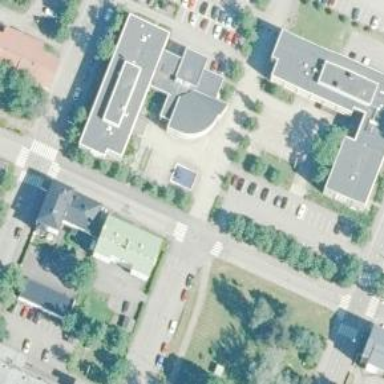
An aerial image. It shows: Crossing on asphalt cycleway.